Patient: sex M, age 58
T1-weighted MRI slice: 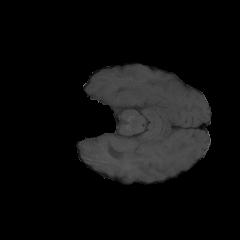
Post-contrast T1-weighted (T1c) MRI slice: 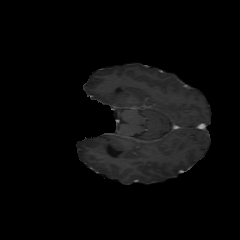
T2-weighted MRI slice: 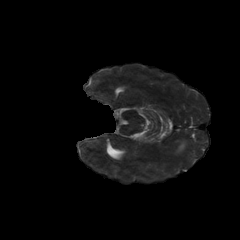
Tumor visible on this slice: no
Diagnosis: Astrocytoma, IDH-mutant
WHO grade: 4